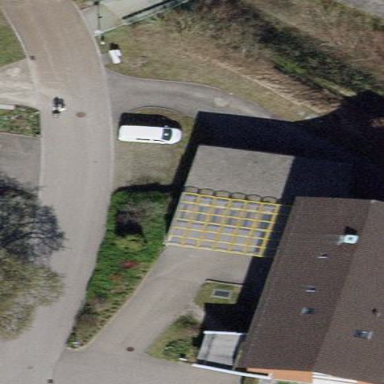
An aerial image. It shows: Building with flat roof.